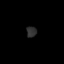
Tissue: lung
Cell type: T cells
Senescence score: 0.2135
Nuclear area (px): 107
Mean DAPI intensity: 46.215